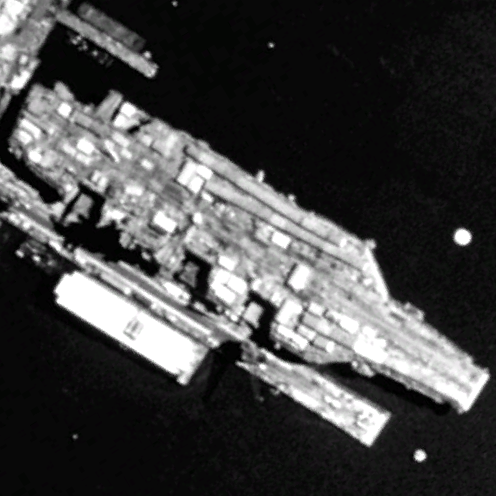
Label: aircraft_carrier